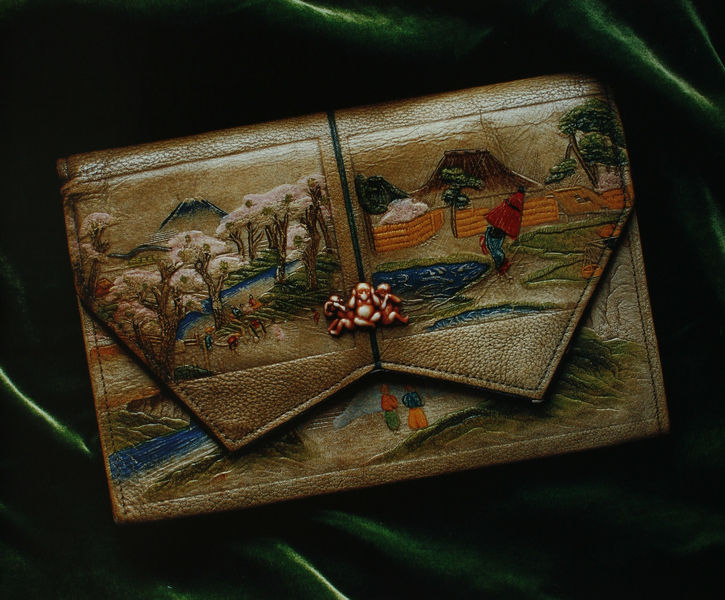
Titel: Tasche
Standort: Kyoto (Japan)
Institution: Kyoto Costume Institute
Schlagwörter: baum, berg, blau, blätter, dunkel, himmel, mann, meer, schatten, wasser, bäume, fluss, frauen, gelb, grün, landschaft, menschen, see, teich, äste, blumen, braun, frau, grau, hell, licht, männer, orange, schwarz, strasse, weiss, gras, rot, schirm, tier, tiere, tuch, weg, wiese, zaun, muster, ornament, alt, mensch, samt, stein, ast, bach, horizont, natur, stamm, wege, stoff, decke, drei, blatt, pflanzen, brosche, knopf, japan, berge, gebirge, dorf, symmetrie, glanz, glänzend, naht, striche, bemalt, foto, deckel, vulkan, geld, asien, fliesen, asiatisch, accessoire, tasche, ornamental, china, handtasche, etui, leder, mappe, geldbeutel, verschluß, bemalung, applikation, dreiecke, baumwolle, primitiv, schließe, affen, börse, nähte, garteb, kirschblüte, chinoiserie, genäht, buddha, geprägt, narben, geldbörse, östlich, budha, drei affen, handgemacht, handmade, unterarmtasche, vulkan4